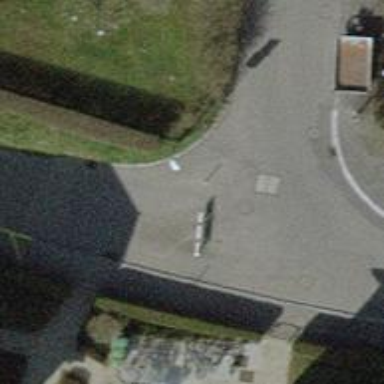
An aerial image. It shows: Swing gate.